Field crop: maize
Growth stage: 1
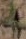
Species: atriplex